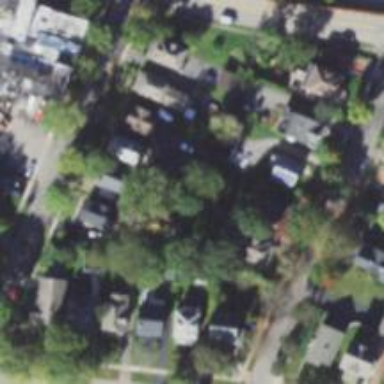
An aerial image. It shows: Sidewalk.